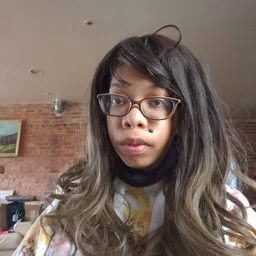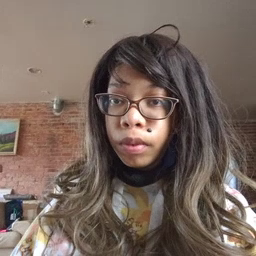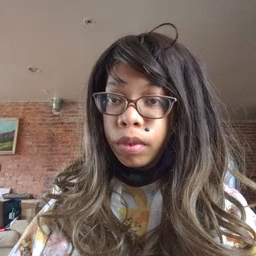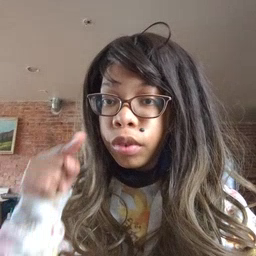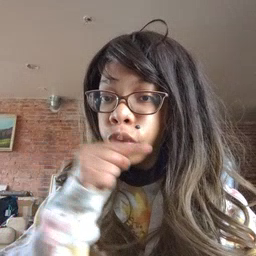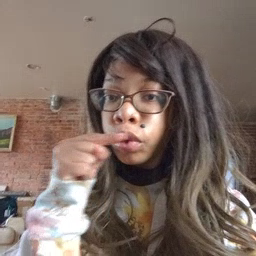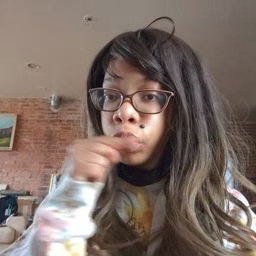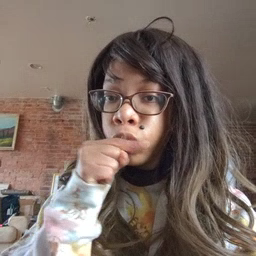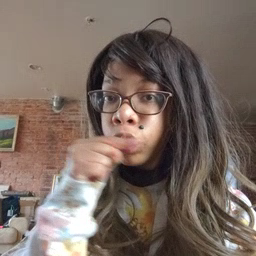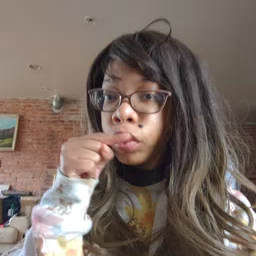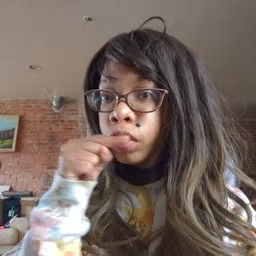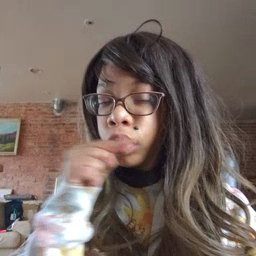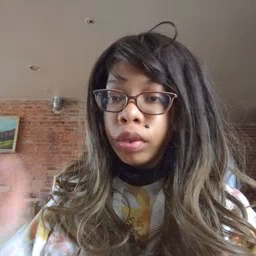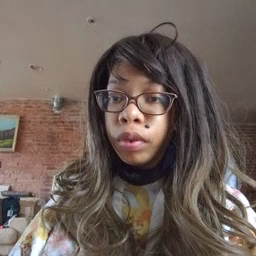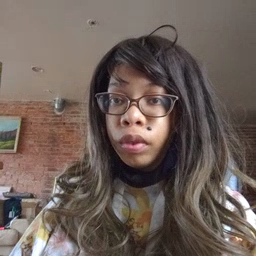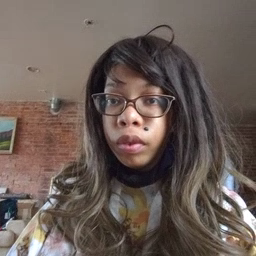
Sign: toothbrush